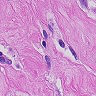
Metastatic tissue present: yes